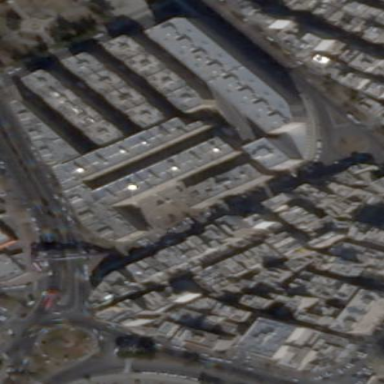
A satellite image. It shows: View of apartment building.